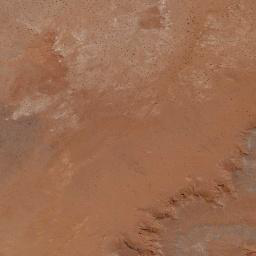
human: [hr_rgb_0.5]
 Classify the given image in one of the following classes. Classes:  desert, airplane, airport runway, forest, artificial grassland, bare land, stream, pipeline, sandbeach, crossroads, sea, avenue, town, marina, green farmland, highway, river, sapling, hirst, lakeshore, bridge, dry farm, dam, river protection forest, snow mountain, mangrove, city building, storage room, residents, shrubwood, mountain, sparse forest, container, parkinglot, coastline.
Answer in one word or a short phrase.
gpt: desert